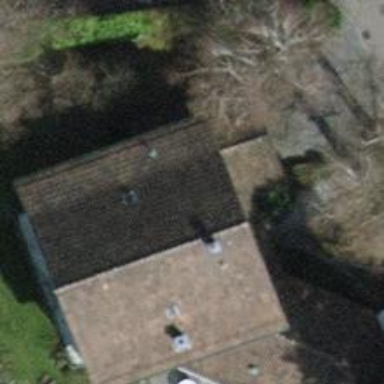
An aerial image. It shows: Building with gabled roof.